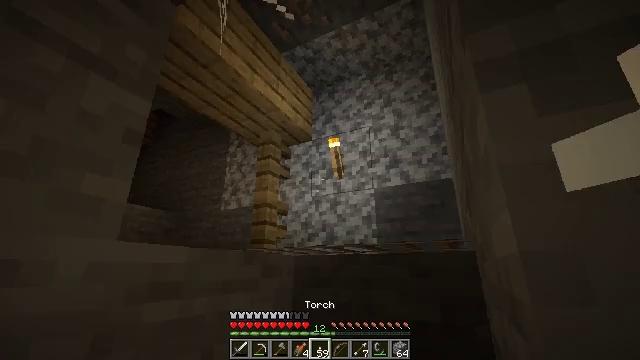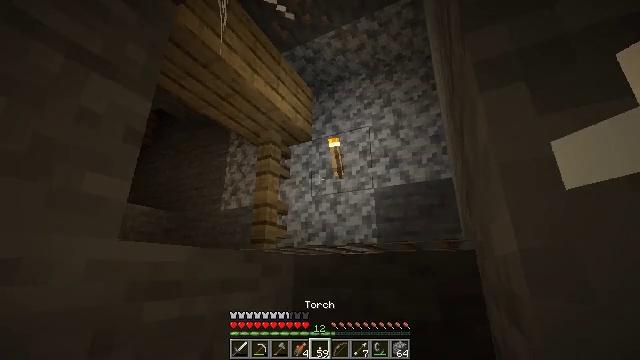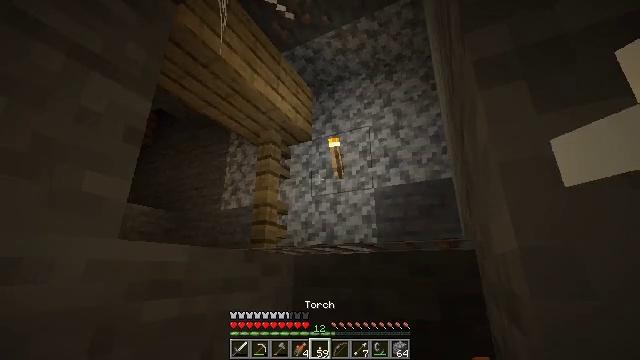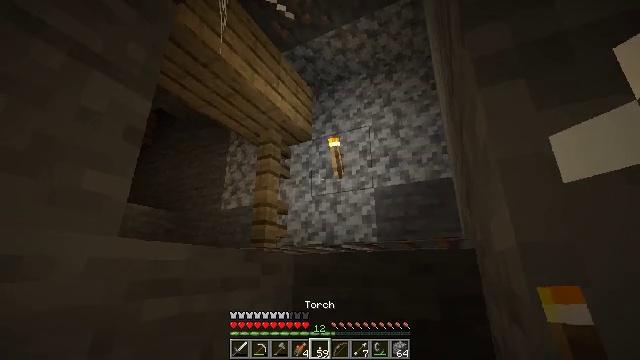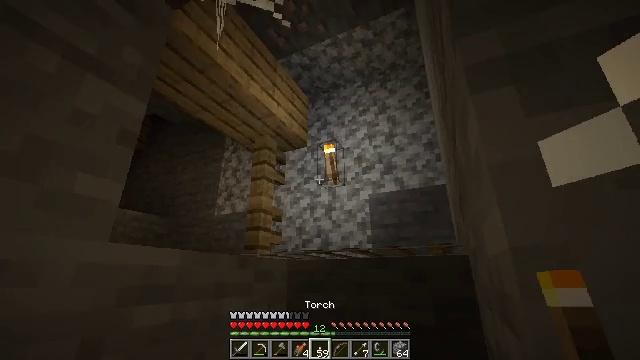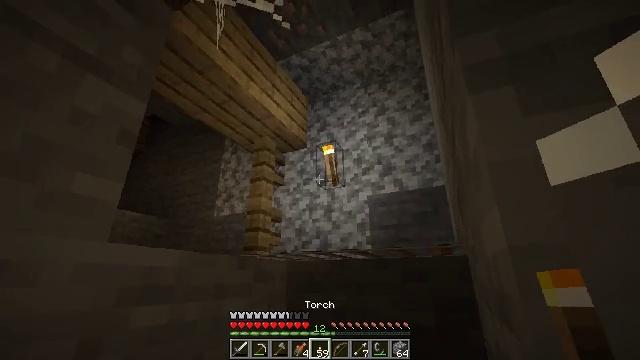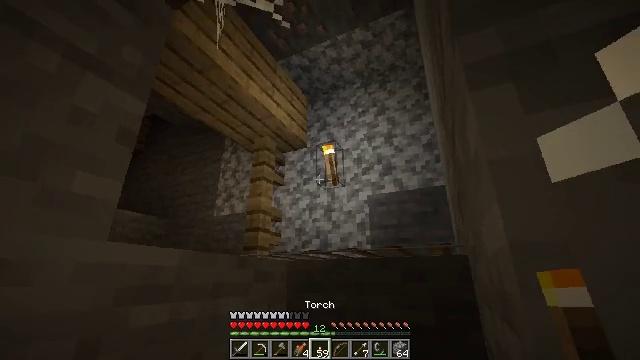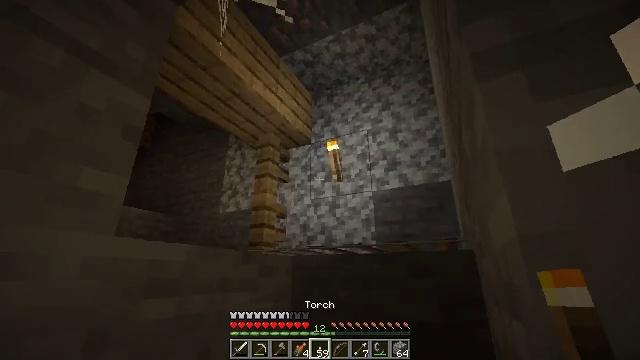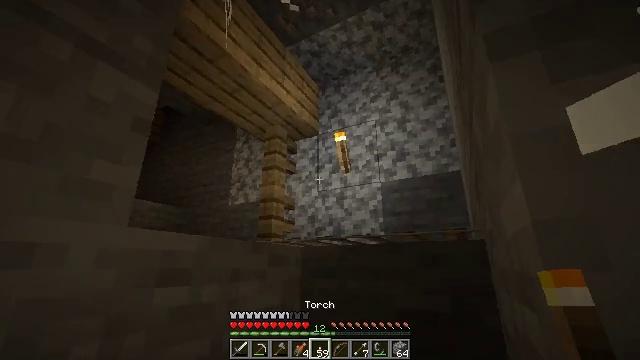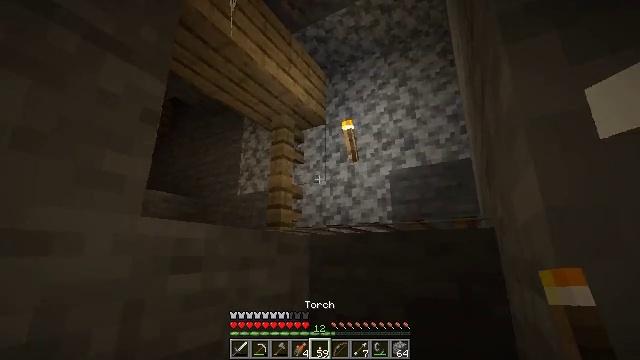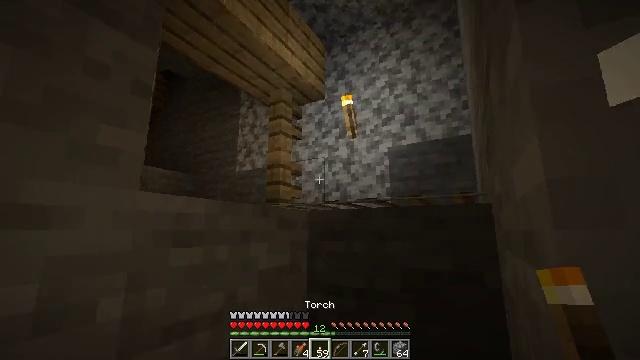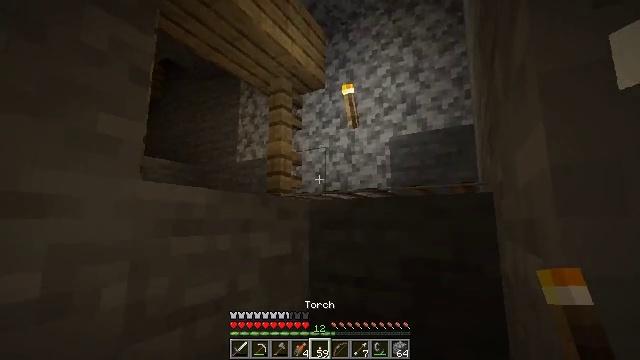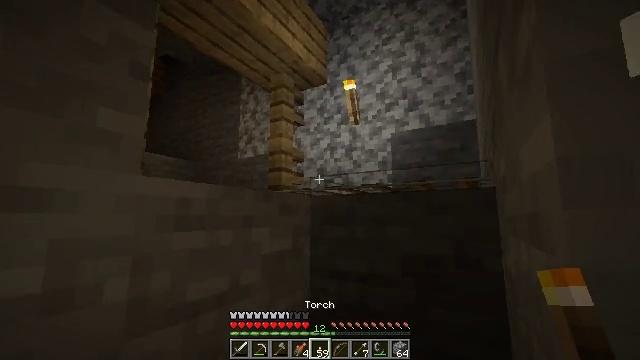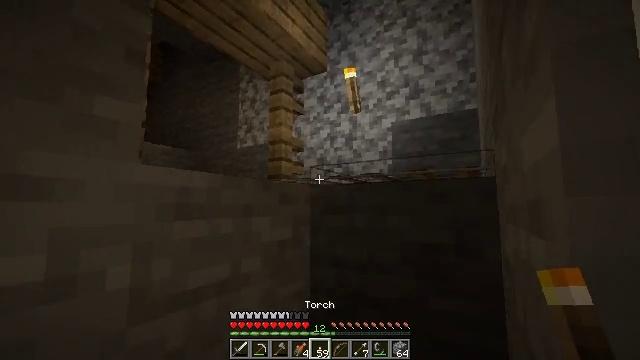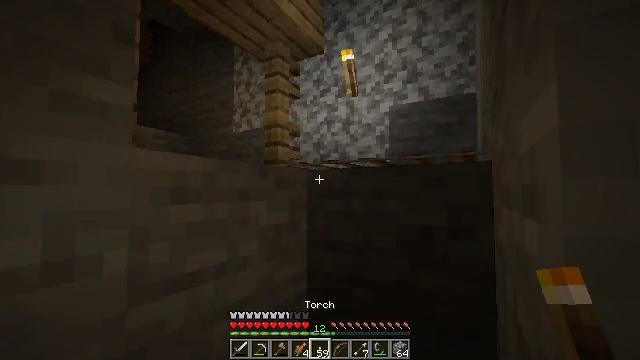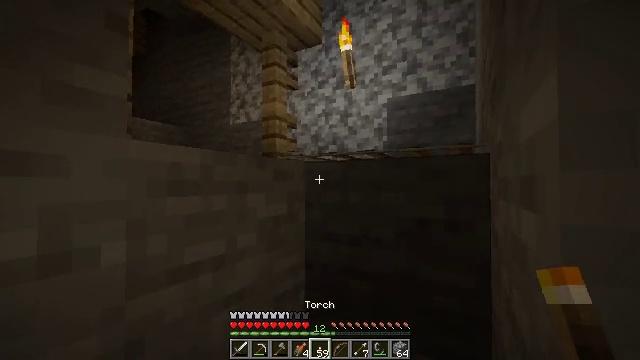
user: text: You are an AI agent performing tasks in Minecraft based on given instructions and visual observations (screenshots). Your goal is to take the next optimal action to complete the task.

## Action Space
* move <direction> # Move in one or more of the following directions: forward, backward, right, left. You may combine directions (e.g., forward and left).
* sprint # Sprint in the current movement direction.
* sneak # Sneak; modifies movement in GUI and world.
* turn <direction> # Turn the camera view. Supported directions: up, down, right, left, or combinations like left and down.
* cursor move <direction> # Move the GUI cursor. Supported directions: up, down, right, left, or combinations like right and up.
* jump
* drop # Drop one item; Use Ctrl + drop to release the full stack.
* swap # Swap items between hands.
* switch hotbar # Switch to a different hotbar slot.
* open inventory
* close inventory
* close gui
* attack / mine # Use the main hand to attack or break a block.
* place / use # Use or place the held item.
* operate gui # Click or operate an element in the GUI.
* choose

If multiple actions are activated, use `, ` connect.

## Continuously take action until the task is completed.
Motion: motion action
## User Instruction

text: Mine the cobweb to clear the path.
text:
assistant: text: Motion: no_op
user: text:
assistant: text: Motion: no_op
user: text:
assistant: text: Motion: no_op
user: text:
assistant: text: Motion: turn right and up
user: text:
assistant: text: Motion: no_op
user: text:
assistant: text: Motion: move forward
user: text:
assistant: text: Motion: move forward, turn left, jump
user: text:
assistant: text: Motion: move forward, turn left and down, jump
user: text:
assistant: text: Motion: move forward, turn left and down, jump
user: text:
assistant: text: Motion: move forward, turn down, jump
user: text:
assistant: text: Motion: move forward, turn down, jump
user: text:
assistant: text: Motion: move forward
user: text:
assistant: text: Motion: move forward, turn down
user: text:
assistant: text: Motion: move forward, turn down
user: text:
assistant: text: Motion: move forward, turn down
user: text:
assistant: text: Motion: no_op
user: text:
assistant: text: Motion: no_op
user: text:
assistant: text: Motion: turn down
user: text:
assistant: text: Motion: move left, turn right
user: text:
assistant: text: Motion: move left, turn right and down
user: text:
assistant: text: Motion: move left, turn right and down
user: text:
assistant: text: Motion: move left, turn right and down
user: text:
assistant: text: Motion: turn right
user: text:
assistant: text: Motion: turn right and up
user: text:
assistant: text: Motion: turn right and up
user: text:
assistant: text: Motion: no_op
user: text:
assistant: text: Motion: move back
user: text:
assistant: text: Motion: move back
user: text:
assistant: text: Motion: move back, turn down
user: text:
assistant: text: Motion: move back